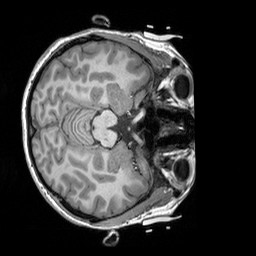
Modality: T1w
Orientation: axial
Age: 19
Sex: female
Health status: healthy
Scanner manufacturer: siemens
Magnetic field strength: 3 T
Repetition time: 2.3 s
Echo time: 0.00303 s